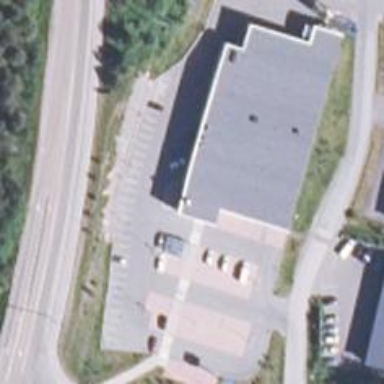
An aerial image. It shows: Supermarket.